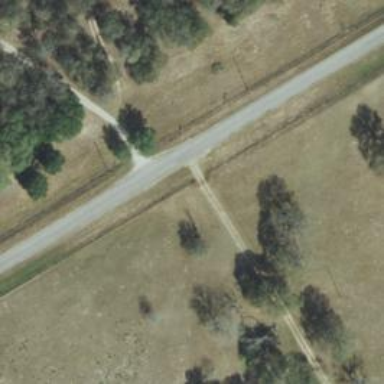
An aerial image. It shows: Unclassified road with asphalt surface.